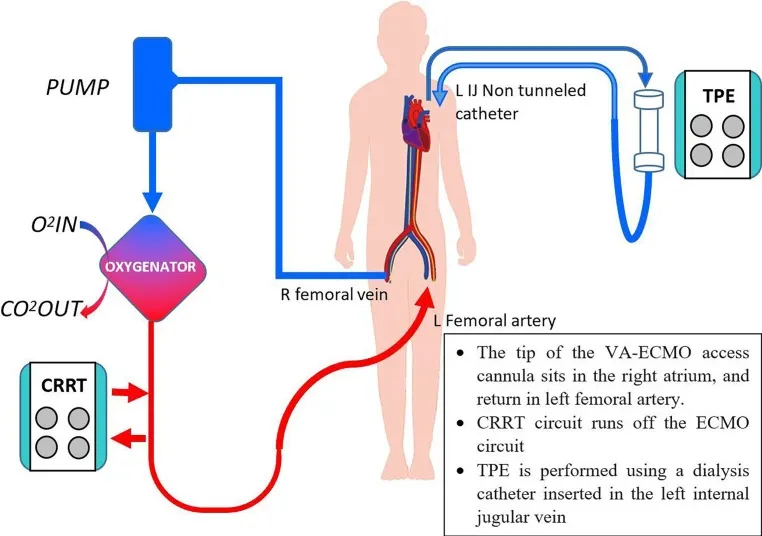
Concurrent CRRT, VA-ECMO and TPE. O2, oxygen, CO2, carbon dioxide, others as per Figure 1.
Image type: radiology (ct)